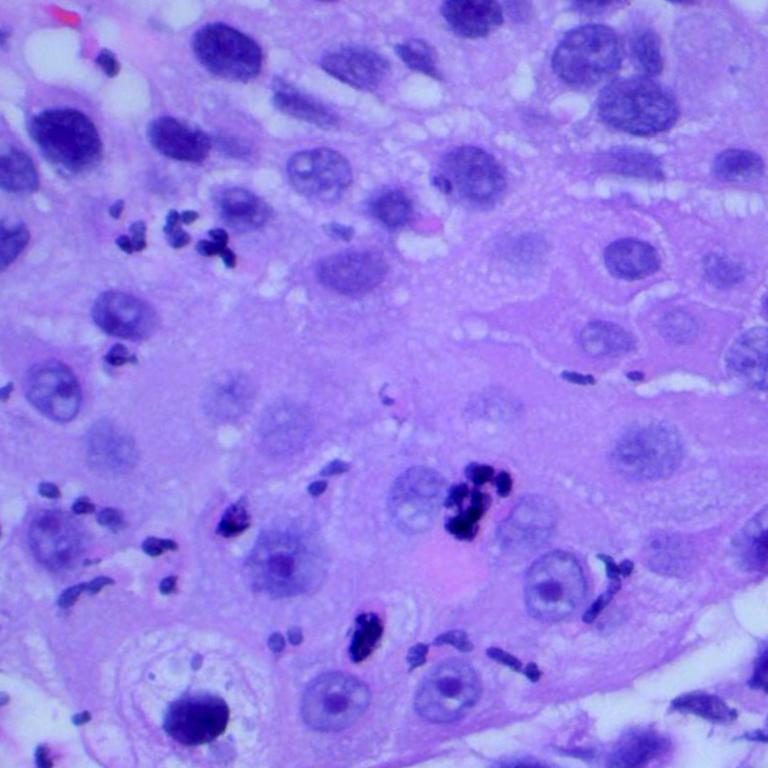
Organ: lung
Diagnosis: squamous carcinomas